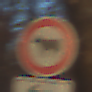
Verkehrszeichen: VerbotViehtrieb
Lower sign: RichtungsangabeDurchPfeile2
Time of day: SunriseSunset
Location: Outdoor (Nature)
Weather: Clear
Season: Autumn
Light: Natural